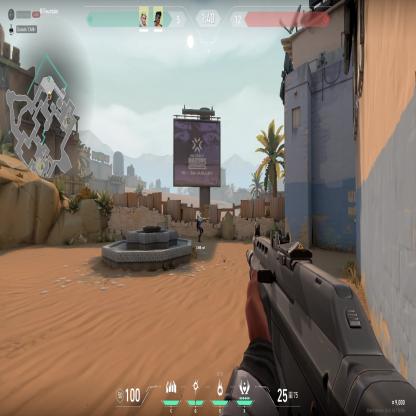
Label: teammate